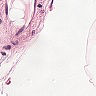
Metastatic tissue present: no